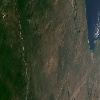
Label: land